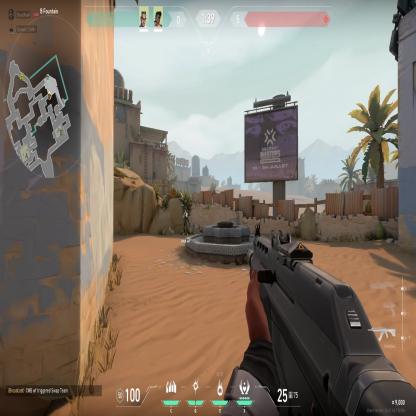
Label: teammate